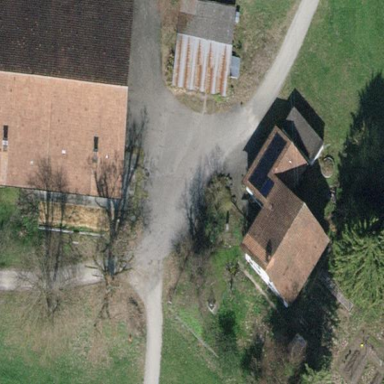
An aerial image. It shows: Isolated dwelling located within farmyard.